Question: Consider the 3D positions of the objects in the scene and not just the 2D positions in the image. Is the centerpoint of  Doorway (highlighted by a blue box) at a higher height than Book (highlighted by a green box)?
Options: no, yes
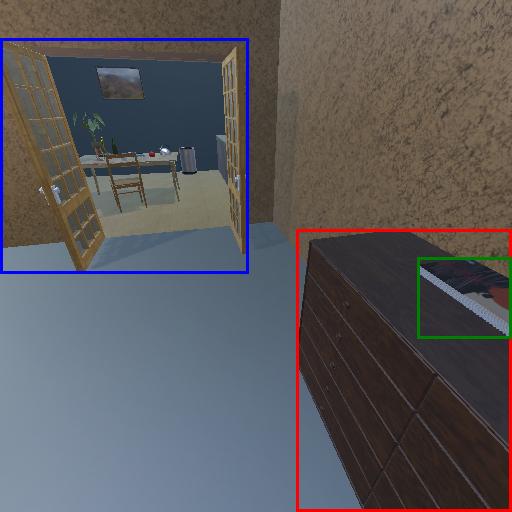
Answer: no